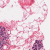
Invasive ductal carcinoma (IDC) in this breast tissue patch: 0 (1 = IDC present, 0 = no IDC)